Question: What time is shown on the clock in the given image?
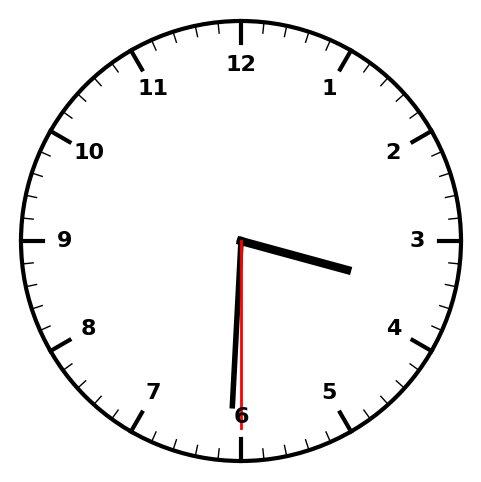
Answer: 03:30:30